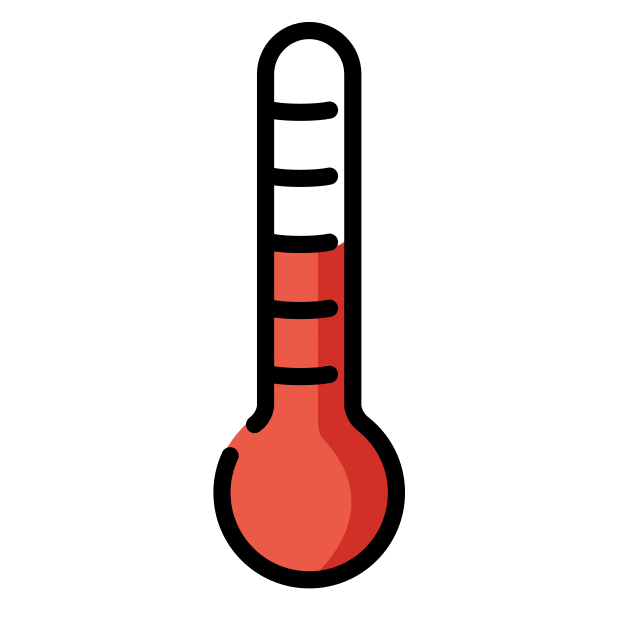
Emoji: 🌡
Name: thermometer
Unicode: 0x1f321